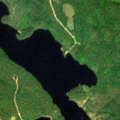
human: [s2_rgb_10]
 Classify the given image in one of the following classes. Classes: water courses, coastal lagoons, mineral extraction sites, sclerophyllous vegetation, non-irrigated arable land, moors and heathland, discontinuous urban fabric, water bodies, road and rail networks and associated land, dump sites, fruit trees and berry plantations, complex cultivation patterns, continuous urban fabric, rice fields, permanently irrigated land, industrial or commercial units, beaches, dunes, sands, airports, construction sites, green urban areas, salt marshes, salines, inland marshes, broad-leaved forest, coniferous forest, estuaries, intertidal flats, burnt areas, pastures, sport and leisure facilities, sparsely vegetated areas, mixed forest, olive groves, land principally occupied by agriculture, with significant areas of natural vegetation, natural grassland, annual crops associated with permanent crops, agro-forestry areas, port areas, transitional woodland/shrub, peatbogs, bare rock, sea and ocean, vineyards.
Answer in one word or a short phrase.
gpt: coniferous forest, transitional woodland/shrub, water bodies